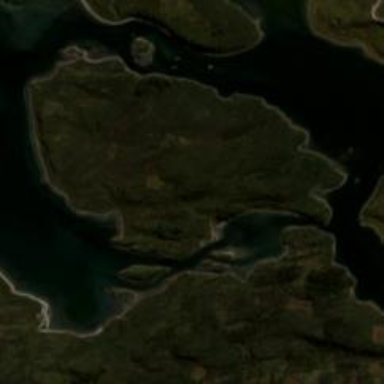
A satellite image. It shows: Island with natural coastline.